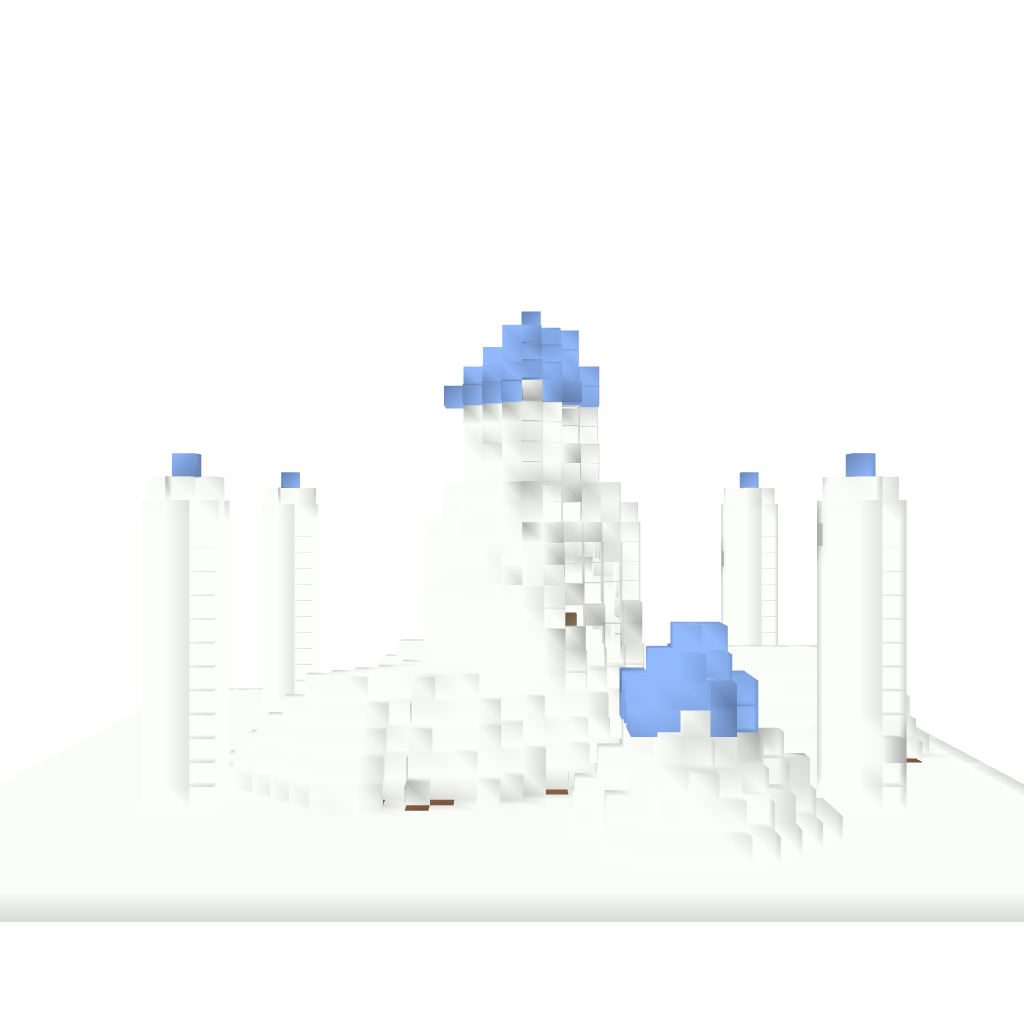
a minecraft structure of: Adventure Time Ice Kingdom - By Cybersneeze